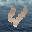
Label: 4